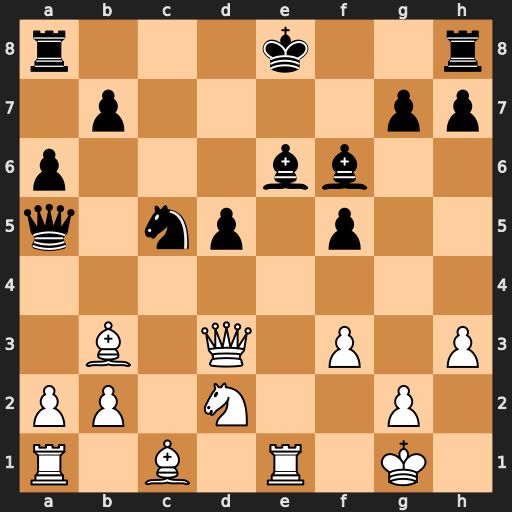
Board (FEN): r3k2r/1p4pp/p3bb2/q1np1p2/8/1B1Q1P1P/PP1N2P1/R1B1R1K1
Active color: w
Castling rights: kq
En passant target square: -
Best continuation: Qxd5 O-O Rxe6 Nxb3 Qxb3